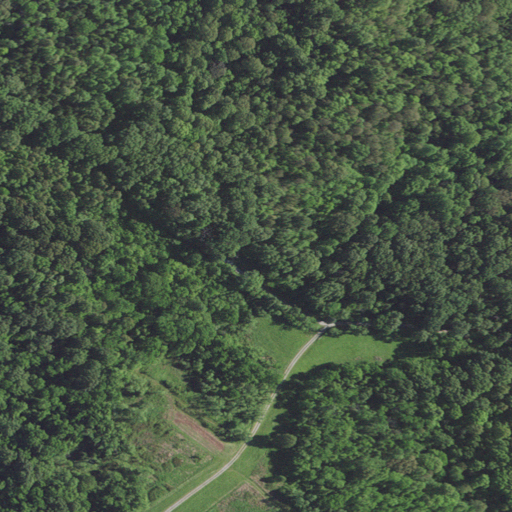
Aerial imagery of ridge(s) in Kentucky named Paytons Ridge containing deciduous forest, mixed forest, open development, pasture, and evergreen forest